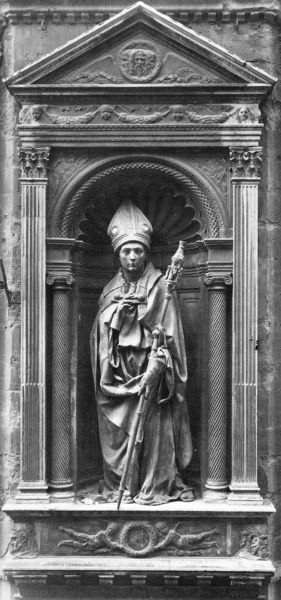
Titel: Hl. Ludwig
Künstler: Donatello
Institution: S. Croce, Museo dell’Opera di S. Croce
Schlagwörter: mann, säulen, architektur, gesicht, stein, kirche, engel, skulptur, bogen, italien, stab, giebel, rundbogen, bischof, papst, erker, fugen, nische, religion, kranz, rom, girlanden, mitra, tiara, muschel, dorisch, hirtenstab, putten, christentum, bund, katholisch, bischofsmütze, bischhof, geisteswissenschaft, goldenes dreieck